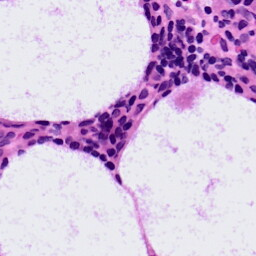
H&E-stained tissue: LymphNode